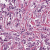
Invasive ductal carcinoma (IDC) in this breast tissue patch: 1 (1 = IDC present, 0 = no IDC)